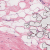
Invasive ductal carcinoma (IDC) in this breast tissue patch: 0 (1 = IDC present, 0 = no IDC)